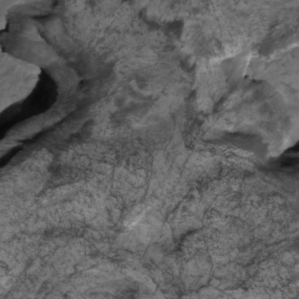
Label: non_frost